Field crop: maize
Growth stage: 1
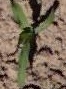
Species: maize